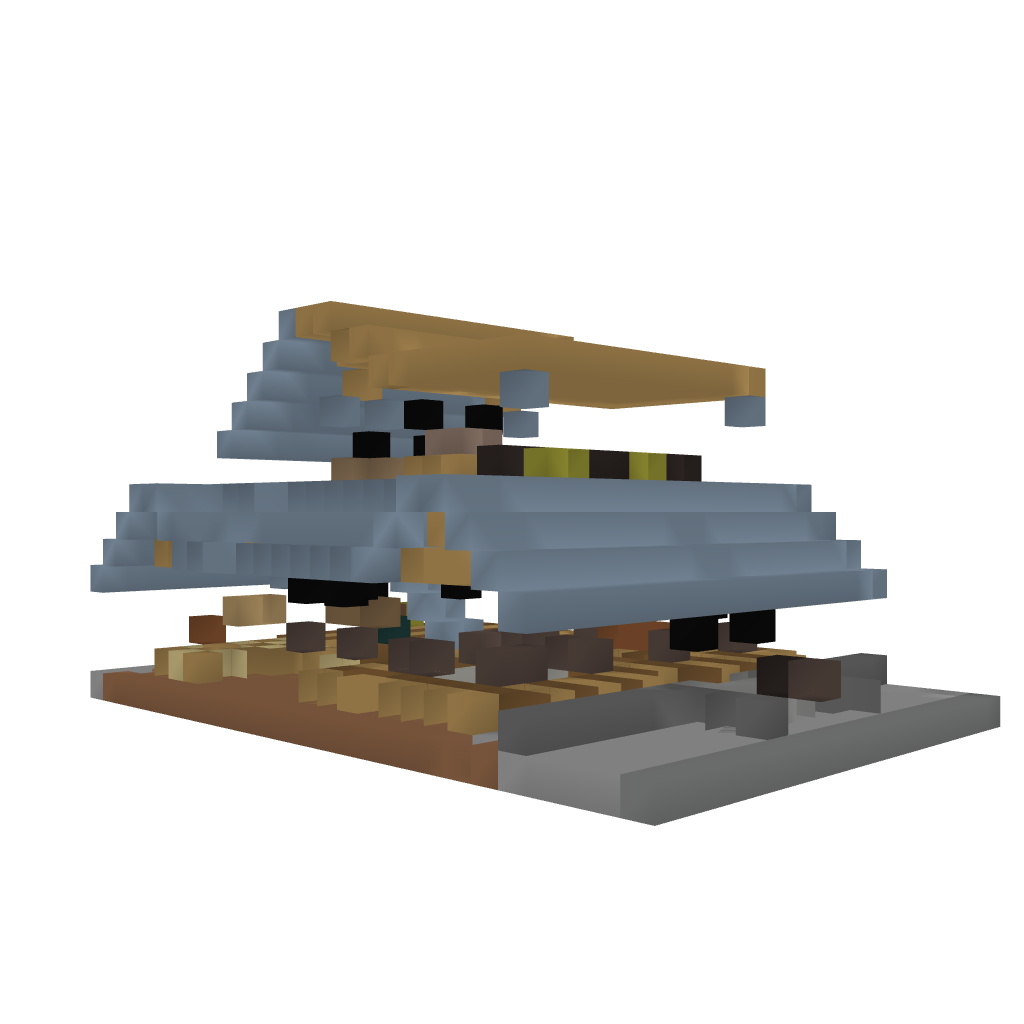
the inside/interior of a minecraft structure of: Guadalia's House